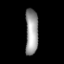
Tissue: lung
Cell type: Epithelial cells
Senescence score: 0.2264
Nuclear area (px): 582
Mean DAPI intensity: 153.393